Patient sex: F
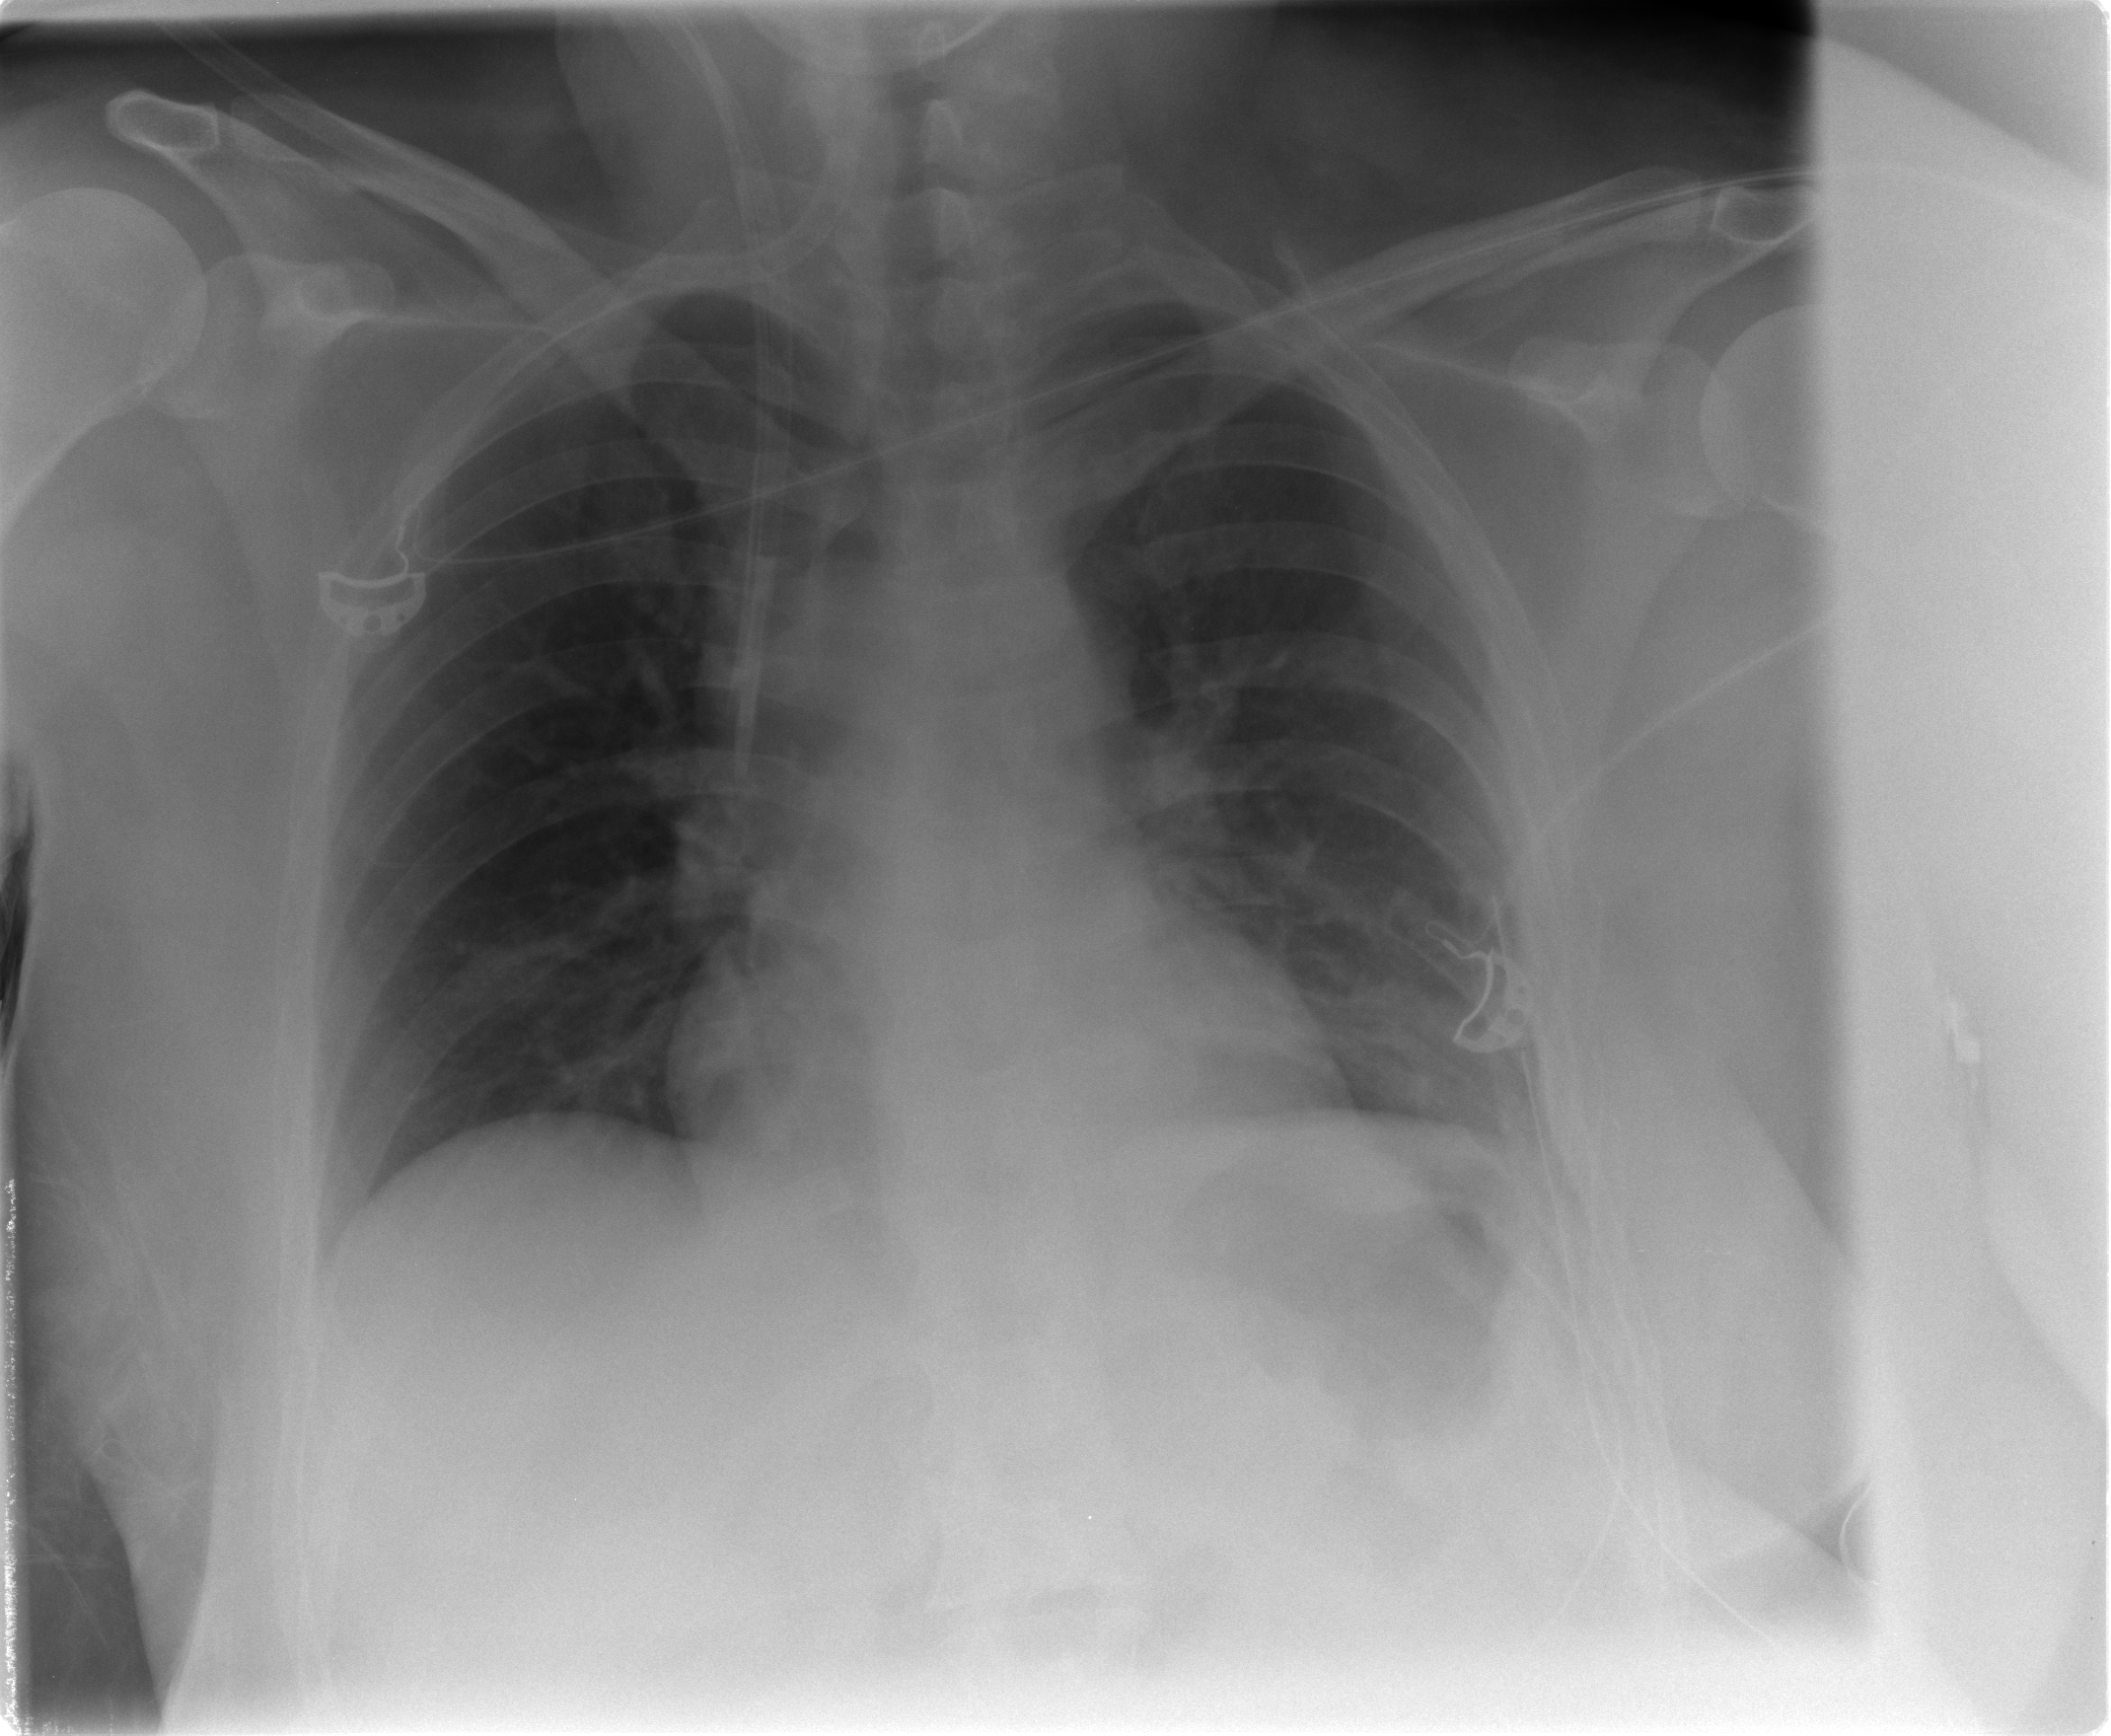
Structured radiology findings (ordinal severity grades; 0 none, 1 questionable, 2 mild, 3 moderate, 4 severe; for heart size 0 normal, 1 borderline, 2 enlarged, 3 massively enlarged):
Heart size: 0
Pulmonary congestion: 0
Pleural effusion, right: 0
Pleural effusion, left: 0
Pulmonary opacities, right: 0
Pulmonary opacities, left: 0
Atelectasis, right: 0
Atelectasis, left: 1